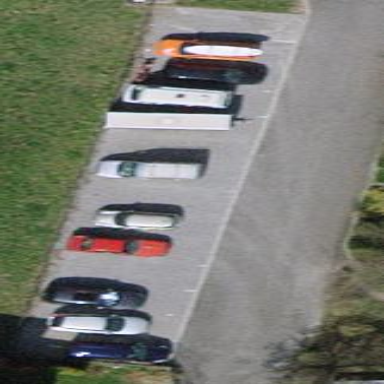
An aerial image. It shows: Parking area with pebblestone surface.